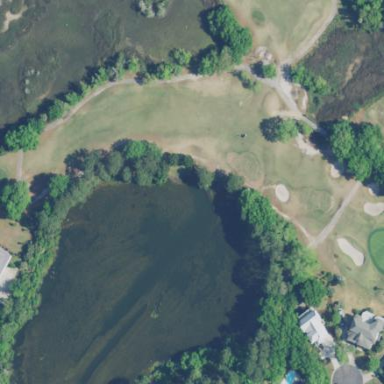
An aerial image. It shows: Area with grass used as rough in golf course.